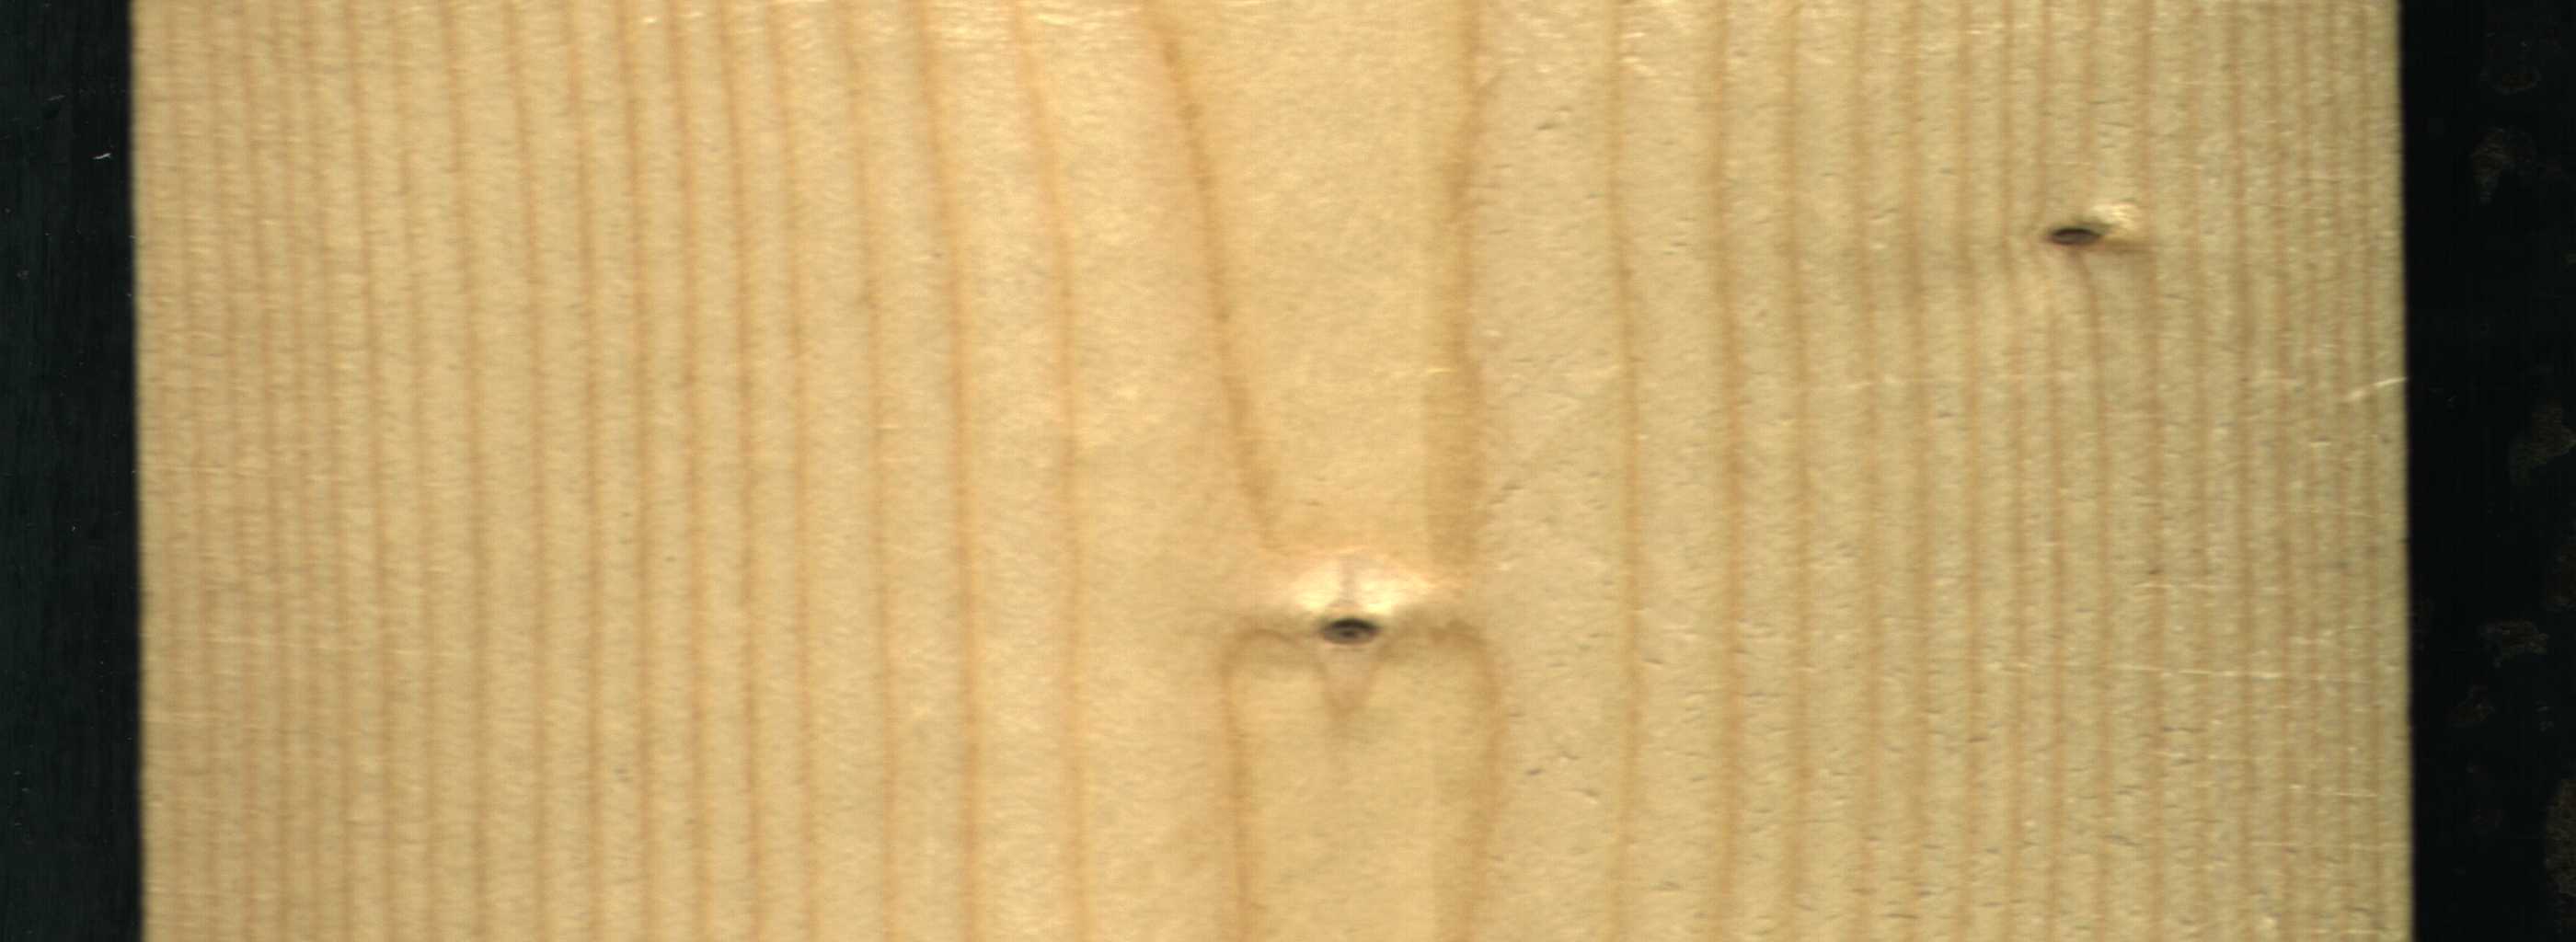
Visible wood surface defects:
Dead_Knot
Dead_Knot